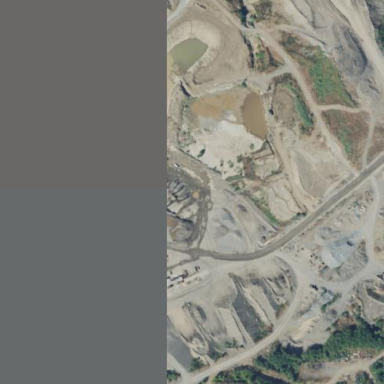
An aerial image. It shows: Quarry area.